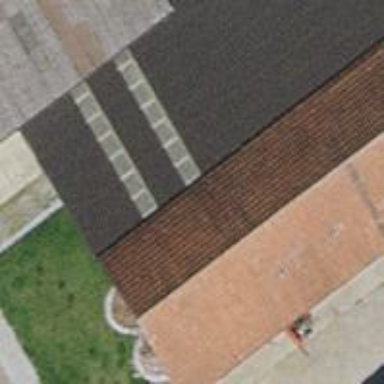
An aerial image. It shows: Building with tiled roof.